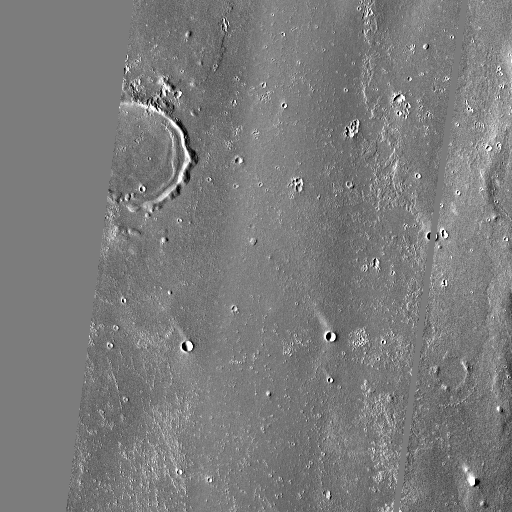
Crater classes present: Background, Other, Buried, Secondary